Interaction volume radius: 5 \u00c5
Interaction volume height: 15 \u00c5
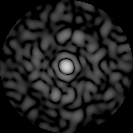
Disorder parameter: 0.8321